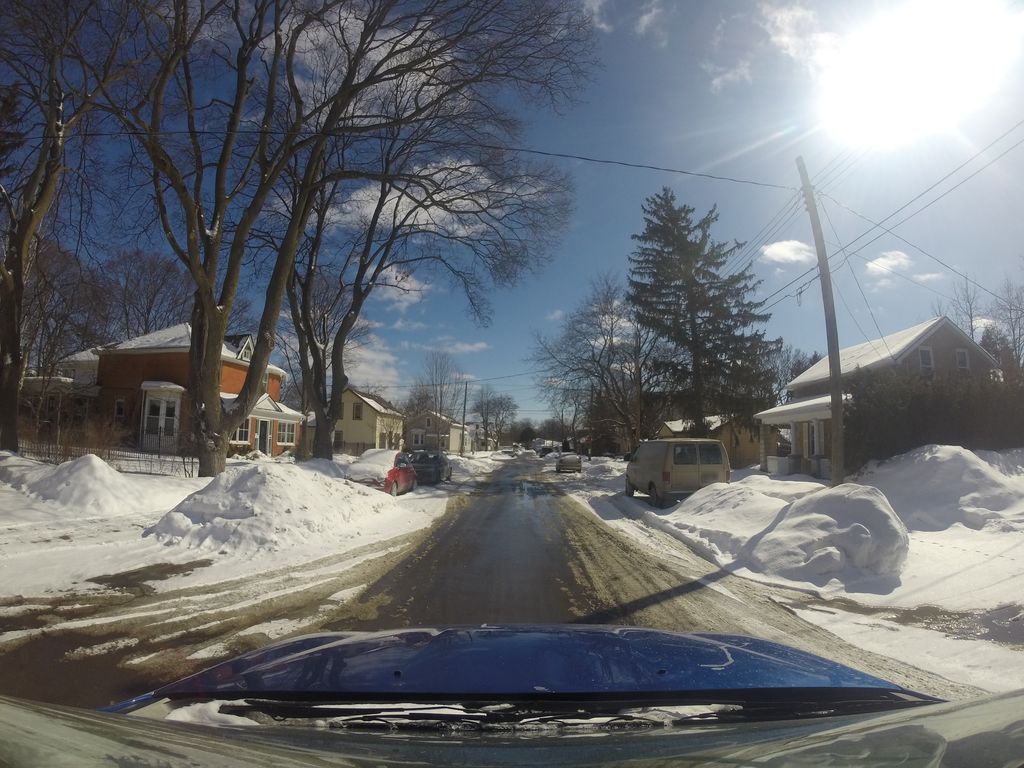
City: hamilton